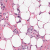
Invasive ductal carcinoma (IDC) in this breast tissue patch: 0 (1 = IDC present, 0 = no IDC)